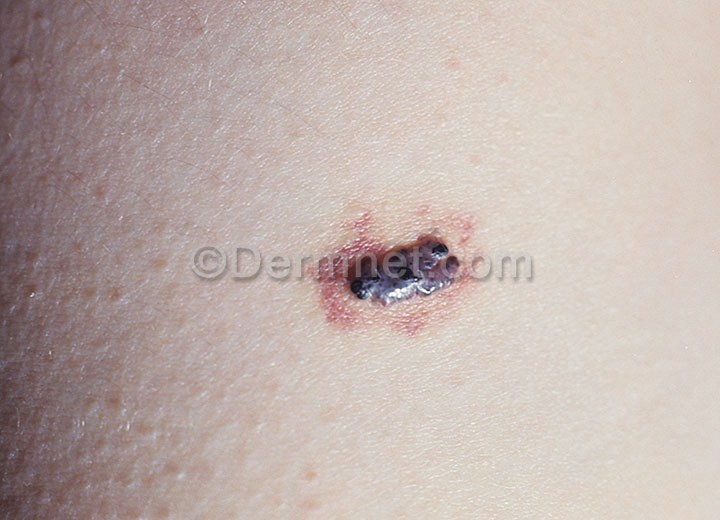
Disease: Vascular Tumors